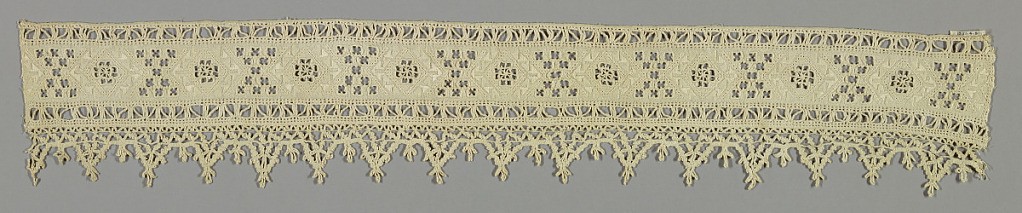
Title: Border
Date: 16th century
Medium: linen Technique: grid of withdrawn element work with needle lace, reticella style
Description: Border fragment with diamond-shaped areas filled in with needle lace. Tiny openwork squares are grouped in between diamond-shaped areas. Pointed lace border.